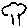
Label: tree